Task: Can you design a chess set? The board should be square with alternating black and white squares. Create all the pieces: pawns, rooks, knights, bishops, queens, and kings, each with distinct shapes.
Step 2302:
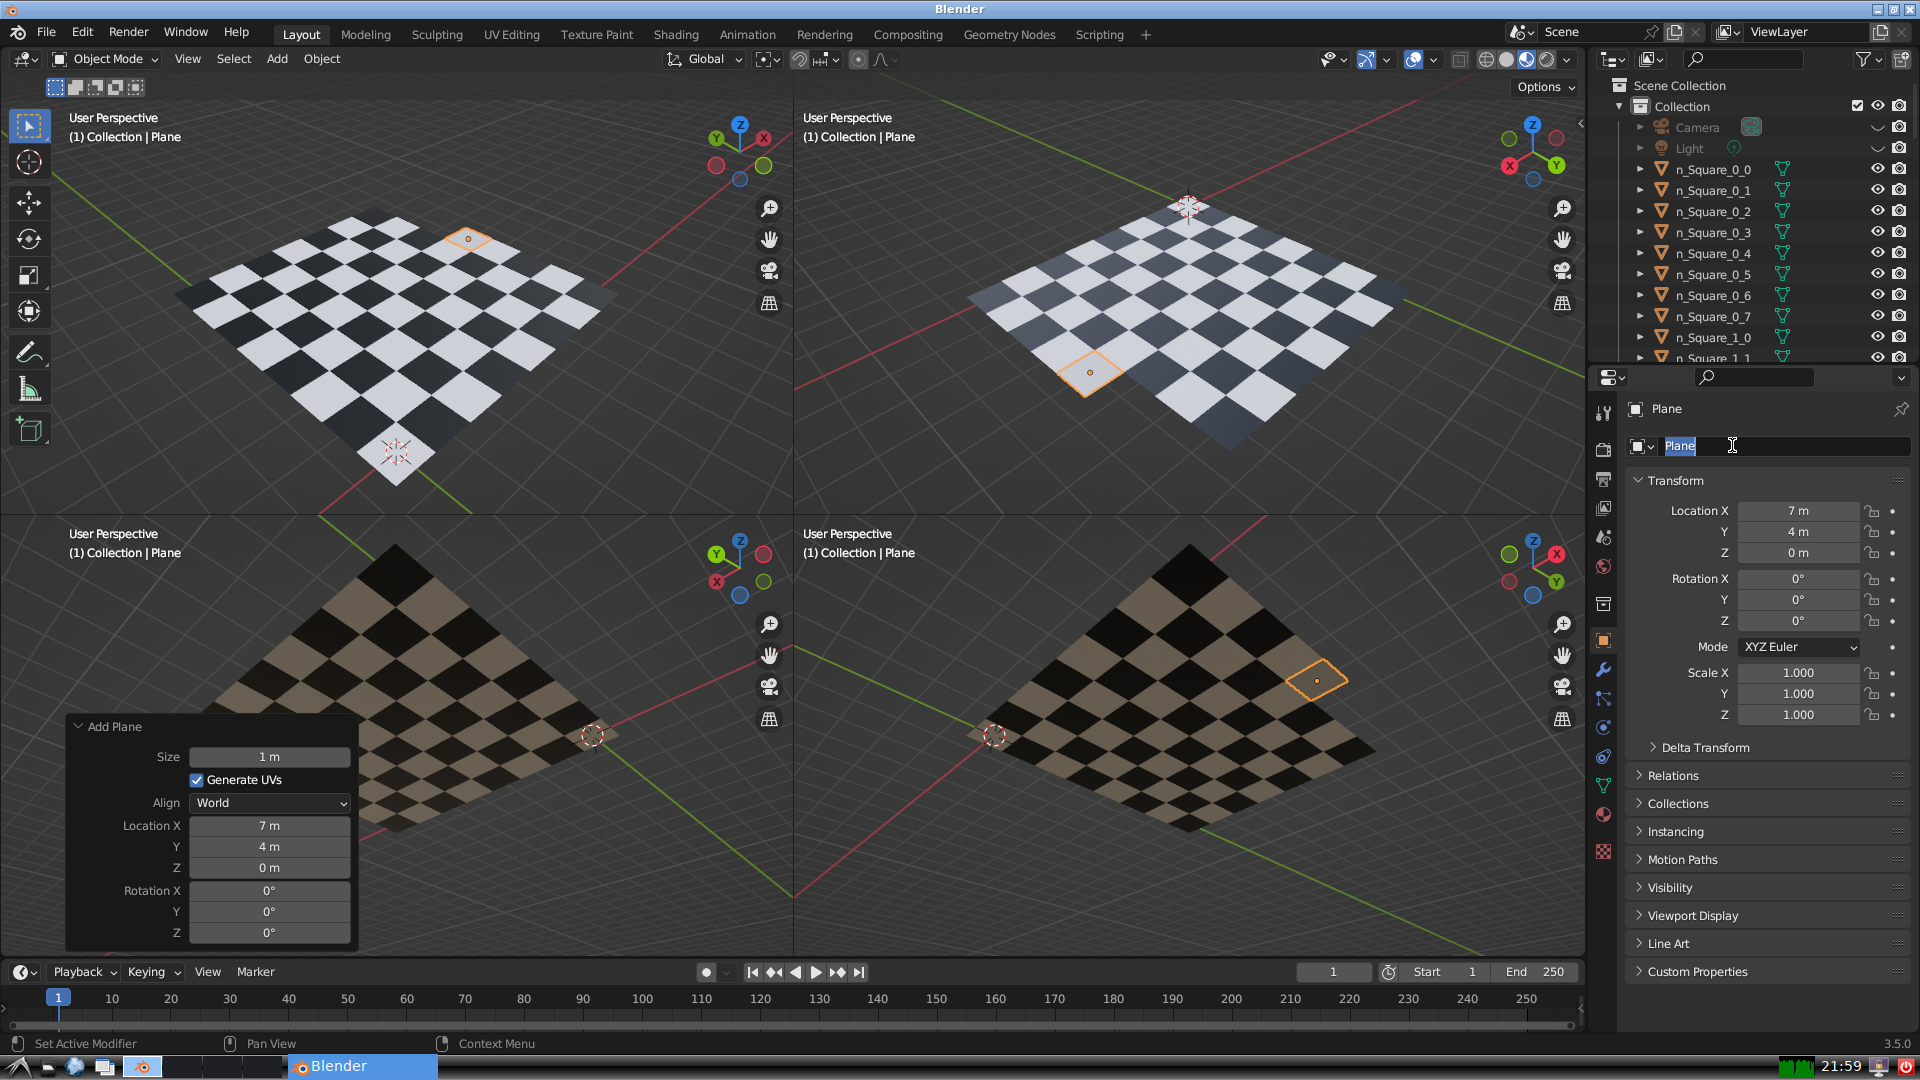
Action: input_text: n_Square_7_4